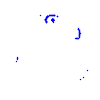
Particle: kaon